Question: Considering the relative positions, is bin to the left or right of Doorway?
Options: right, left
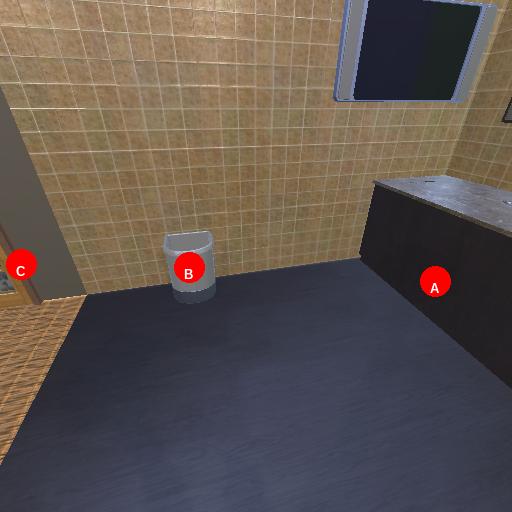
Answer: right